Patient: sex F, age 27
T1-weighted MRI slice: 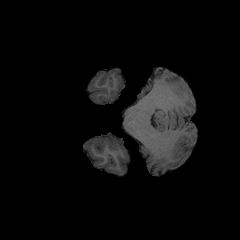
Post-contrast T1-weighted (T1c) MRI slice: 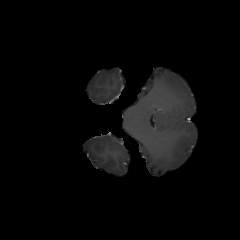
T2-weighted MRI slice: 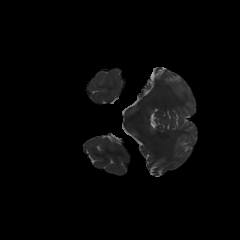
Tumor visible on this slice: no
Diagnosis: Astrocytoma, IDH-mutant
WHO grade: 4